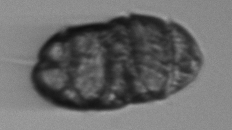
Label: Margalefidinium